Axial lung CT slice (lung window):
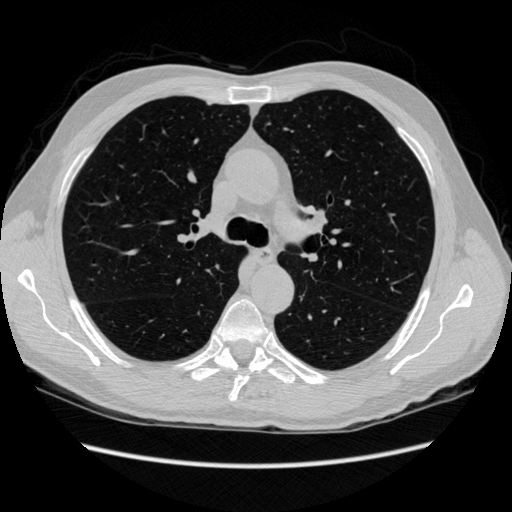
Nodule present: no